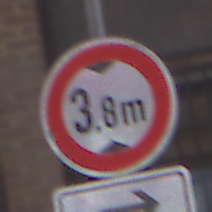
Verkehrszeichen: TatsaechlicheHoehe
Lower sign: RichtungsangabeDurchPfeile5
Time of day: MorningAfternoon
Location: Outdoor (Urban)
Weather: Overcast
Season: NotSpecified
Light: Natural